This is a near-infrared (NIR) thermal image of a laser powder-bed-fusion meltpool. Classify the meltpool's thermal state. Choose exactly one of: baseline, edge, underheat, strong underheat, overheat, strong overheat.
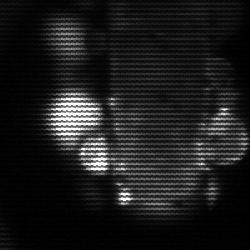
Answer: strong underheat